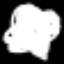
Label: frog